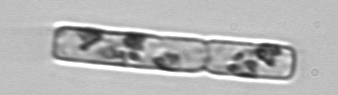
Label: Guinardia_delicatula